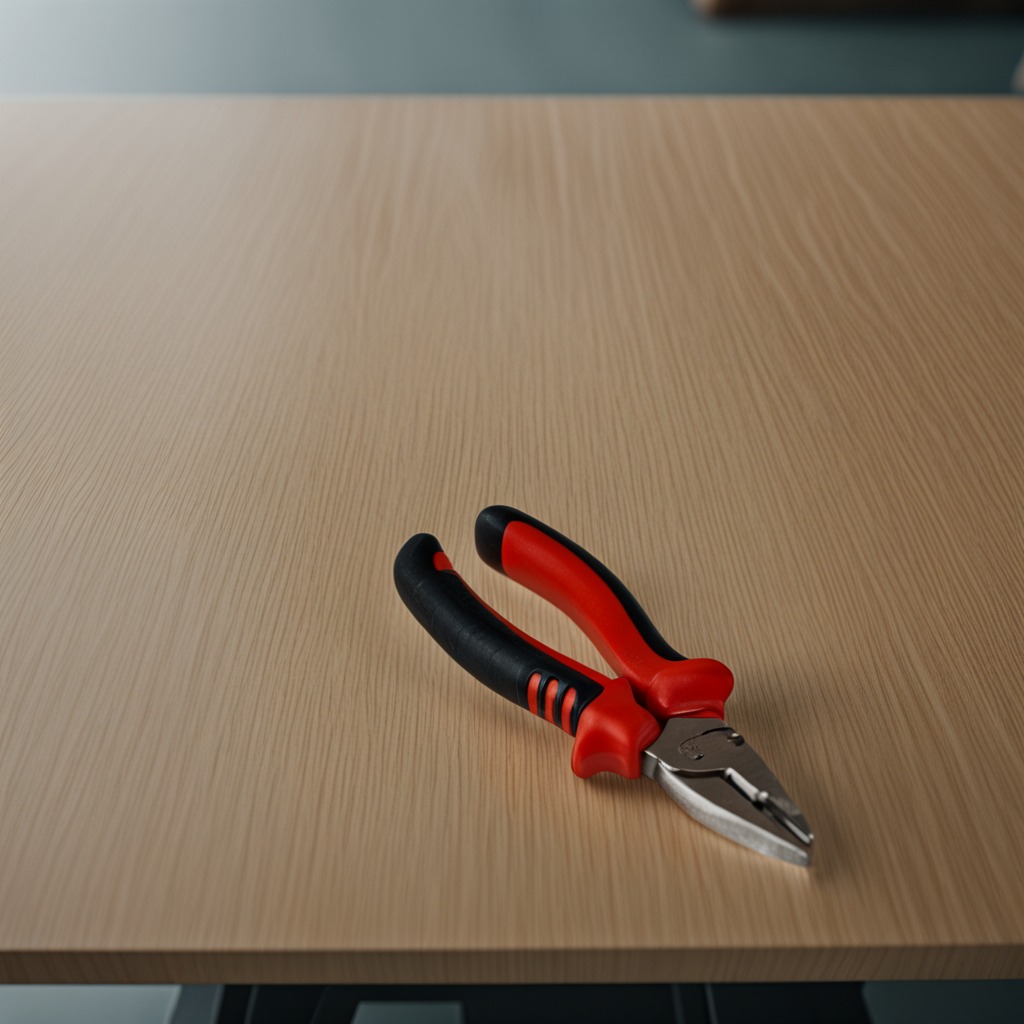
A plier is lying on a workbench inside a coastal fishing gear workshop.